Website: lowes
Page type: review-order
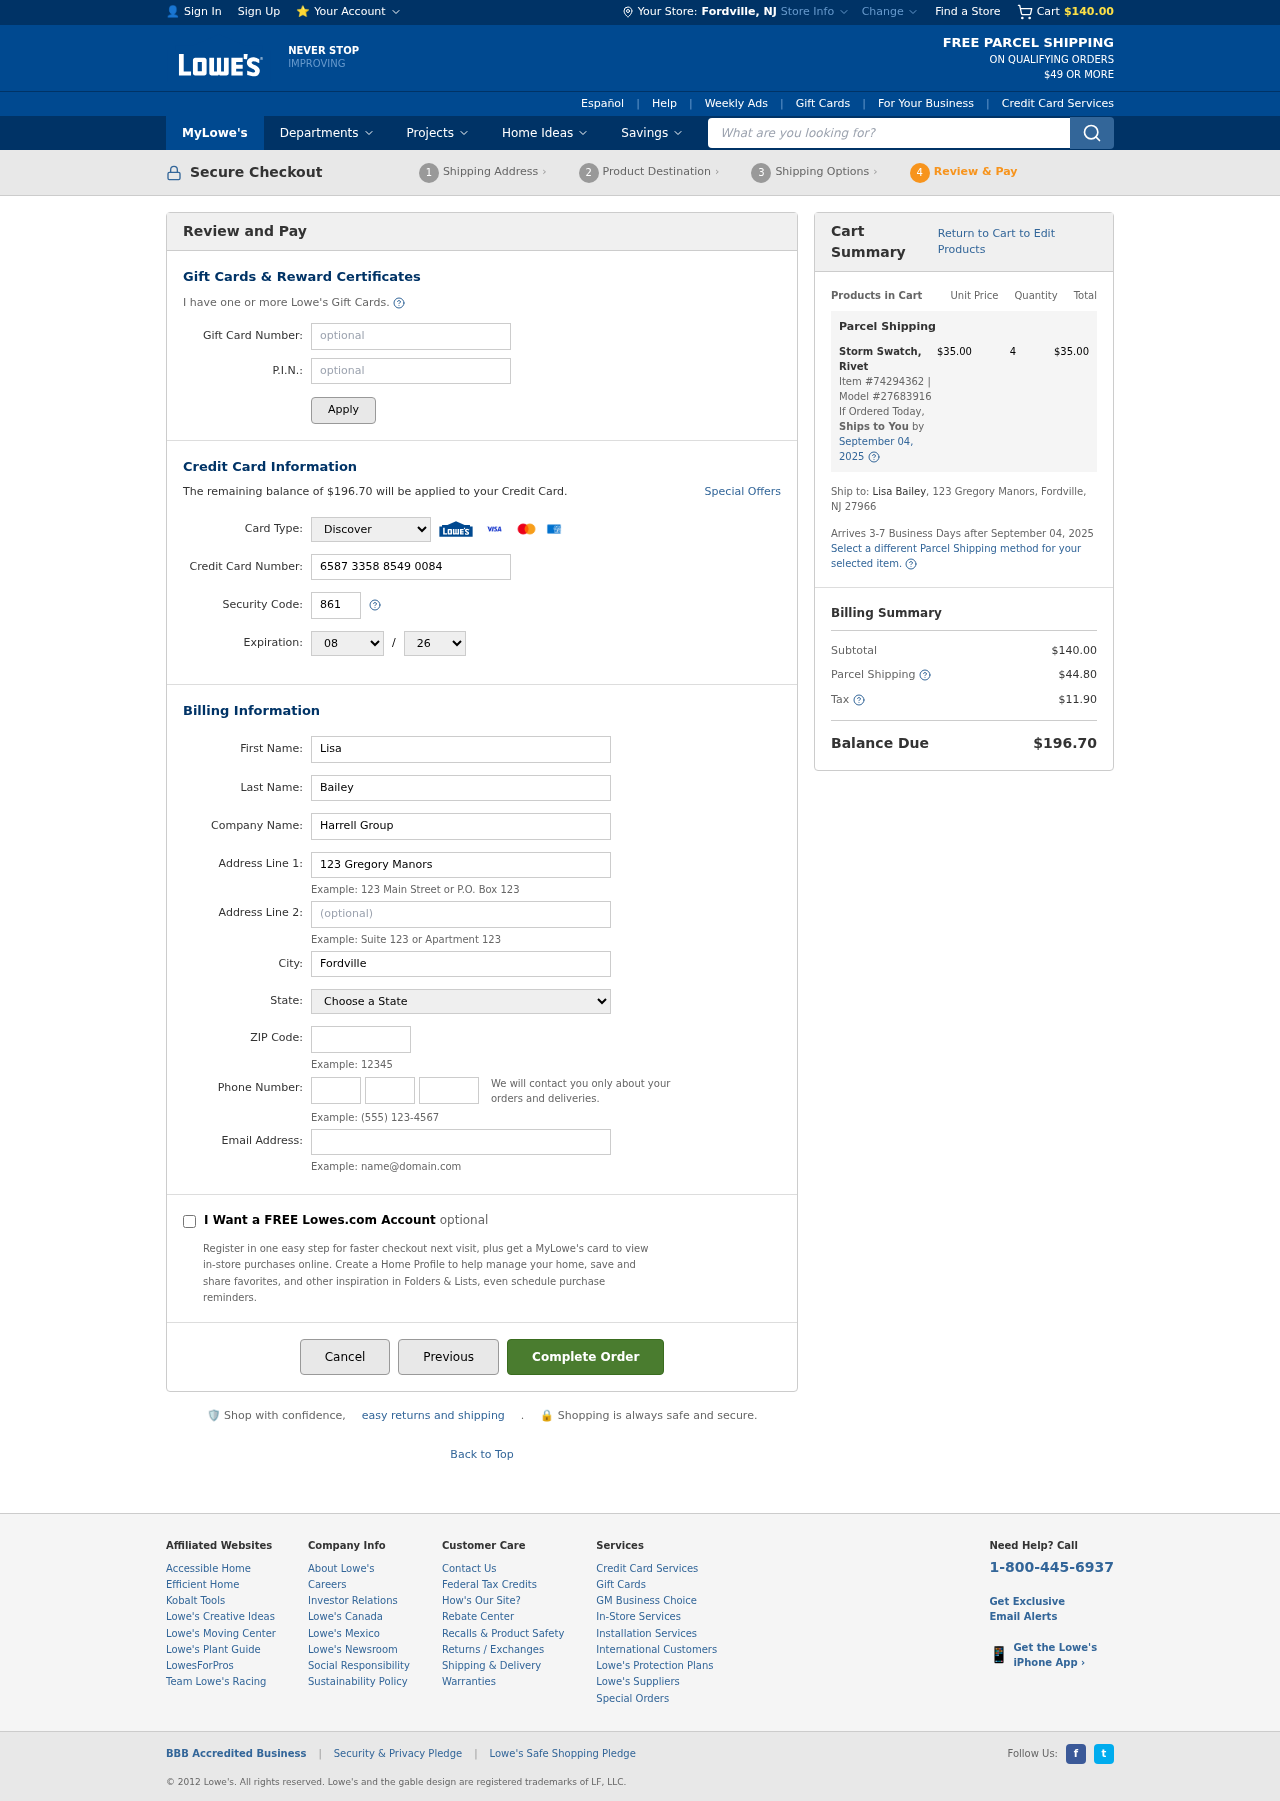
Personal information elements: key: PII_CARD_CVV
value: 861
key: PII_CARD_EXPIRY_MONTH
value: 08
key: PII_CARD_EXPIRY_YEAR
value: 26
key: PII_CARD_NUMBER
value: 6587 3358 8549 0084
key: PII_CARD_TYPE
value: Discover
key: PII_CITY
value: Fordville
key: PII_CITY_STATE
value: Fordville, NJ
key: PII_COMPANY
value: Harrell Group
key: PII_EMAIL
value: lisabailey@gmail.com
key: PII_FIRSTNAME
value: Lisa
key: PII_LASTNAME
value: Bailey
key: PII_PHONE_AREA
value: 674
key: PII_PHONE_PREFIX
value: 867
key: PII_PHONE_SUFFIX
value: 5341
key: PII_POSTCODE
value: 27966
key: PII_STATE
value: New Jersey
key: PII_STREET
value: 123 Gregory Manors
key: PII_STREET2
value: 123 Gregory Manors
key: PII_FULLNAME2
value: Lisa Bailey
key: PII_STATE_ABBR
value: NJ
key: PII_POSTCODE_FULL
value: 27966
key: PII_CITY_STATE_ZIP
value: Fordville, NJ 27966
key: PII_POSTCODE_NUMERIC
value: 27966
Product elements: key: PRODUCT1_NAME
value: Storm Swatch, Rivet
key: PRODUCT1_PRICE
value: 35
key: PRODUCT1_QUANTITY
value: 4
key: PRODUCT1_ITEM_NUMBER
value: Item #74294362
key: PRODUCT1_MODEL_NUMBER
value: Model #27683916
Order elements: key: ORDER_SUBTOTAL
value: $140.00
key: ORDER_BALANCE_DUE
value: $196.70
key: ORDER_SHIPPING_DATE
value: September 04, 2025
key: ORDER_ITEM_TOTAL
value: $35.00
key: ORDER_SHIPPING_DATE2
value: September 04, 2025
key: ORDER_SHIPPING_COST
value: $44.80
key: ORDER_TAX
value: $11.90
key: ORDER_TOTAL
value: $196.70
Search elements: key: HEADER_SEARCH
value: What are you looking for?